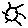
Label: sun